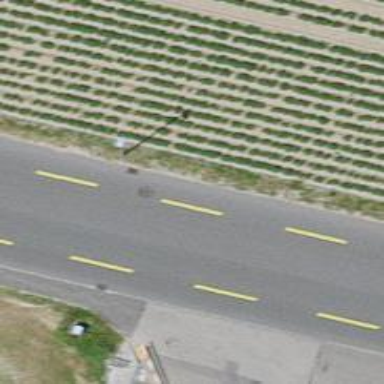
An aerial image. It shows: Primary highway.